Brain MRI, t2w sequence, axial 2D slice.
Patient: age 35, sex F, weight 95 kg, height 1.95 m
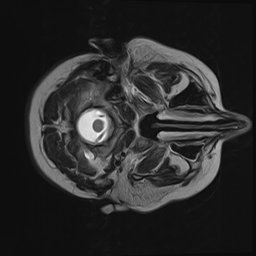